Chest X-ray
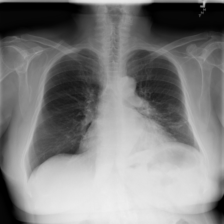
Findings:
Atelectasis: negative
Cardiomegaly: negative
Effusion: negative
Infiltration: negative
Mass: negative
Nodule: negative
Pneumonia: negative
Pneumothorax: negative
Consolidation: negative
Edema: negative
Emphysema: negative
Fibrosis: negative
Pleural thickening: negative
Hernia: negative